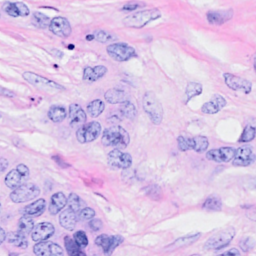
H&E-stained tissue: Breast